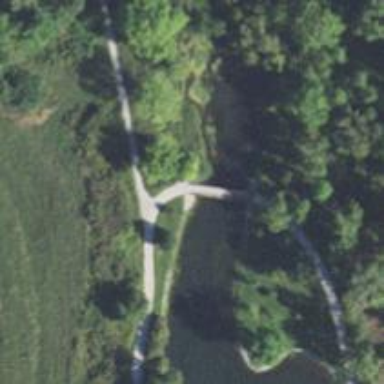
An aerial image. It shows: Historic bridge on path.